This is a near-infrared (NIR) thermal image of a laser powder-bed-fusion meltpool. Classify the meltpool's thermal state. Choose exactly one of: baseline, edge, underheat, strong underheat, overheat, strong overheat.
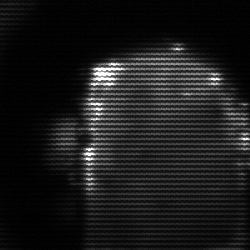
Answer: baseline